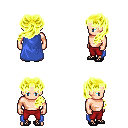
a pixel art fantasy rpg character, male body template, human, light skin, blue cape, red pants, gold princess hairstyle, ghillies, four views (front, back, left, right), 2x2 character sprite sheet, small pixel art, hard edges, no anti-aliasing